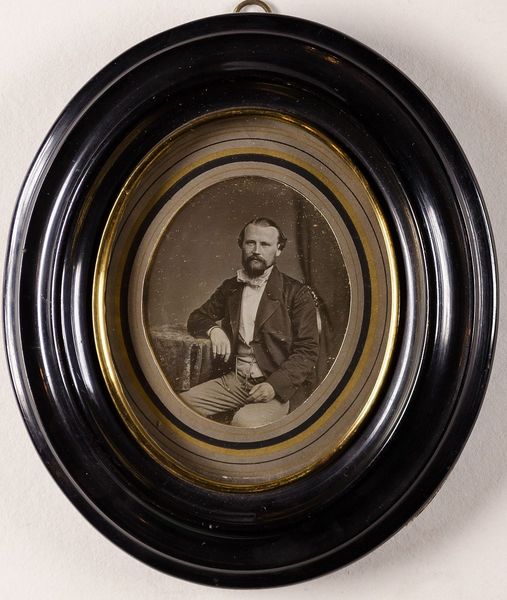
Titel: Unbekannter Mann
Standort: Hamburg
Institution: Museum für Kunst und Gewerbe Hamburg
Schlagwörter: mann, portrait, figur, foto, fotografie, photographie, photo, gerahmt, lichtbild, daguerreotypie, bildwerke, angewandte und bildende kunst, hessische systematik, porträt, porträtfotografie, porträtphotographie, hüftbild